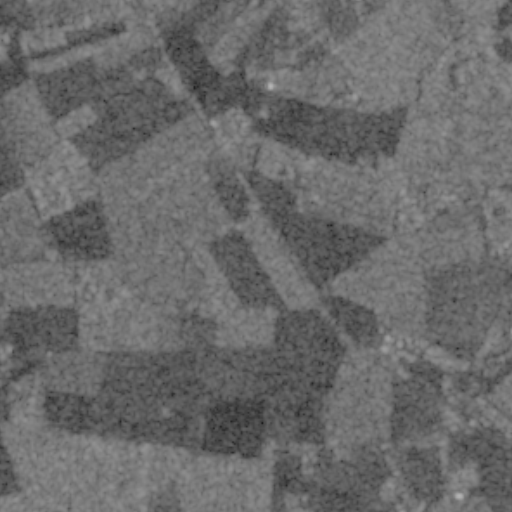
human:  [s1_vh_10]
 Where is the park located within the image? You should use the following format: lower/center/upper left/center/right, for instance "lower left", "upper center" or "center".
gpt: The park is located in the center right of the image.
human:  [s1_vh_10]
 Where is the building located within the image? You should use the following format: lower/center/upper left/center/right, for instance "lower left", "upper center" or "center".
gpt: There is no building in the image.

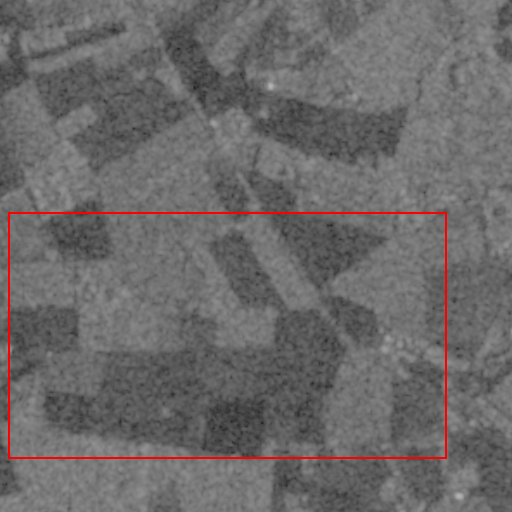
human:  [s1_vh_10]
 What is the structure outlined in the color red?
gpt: The structure outlined in red is a crop field.
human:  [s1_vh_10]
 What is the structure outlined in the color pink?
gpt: There is no pink outline.